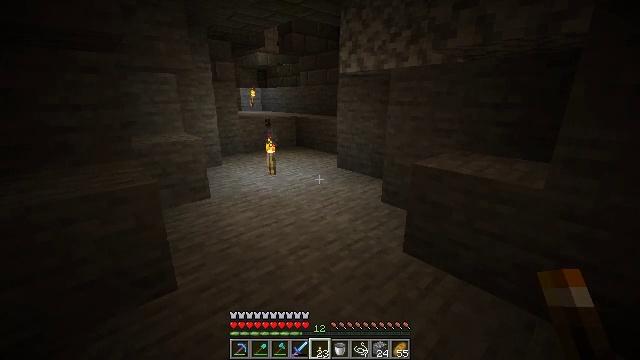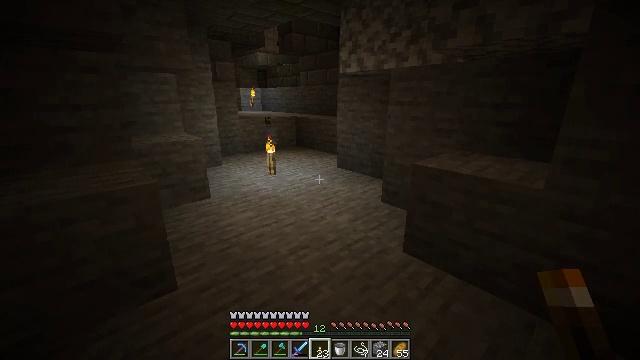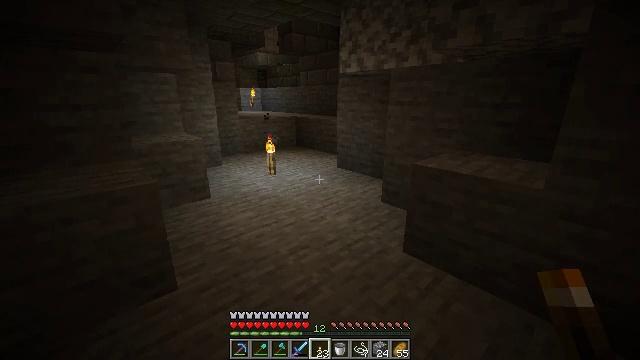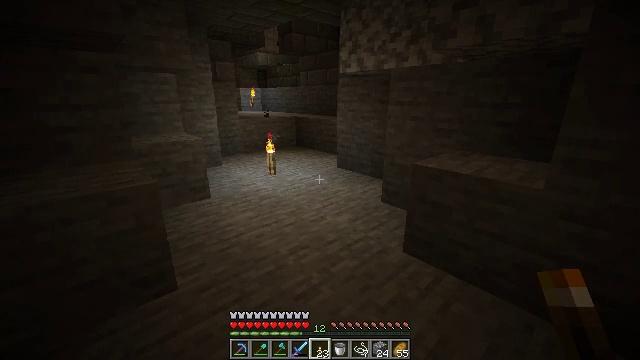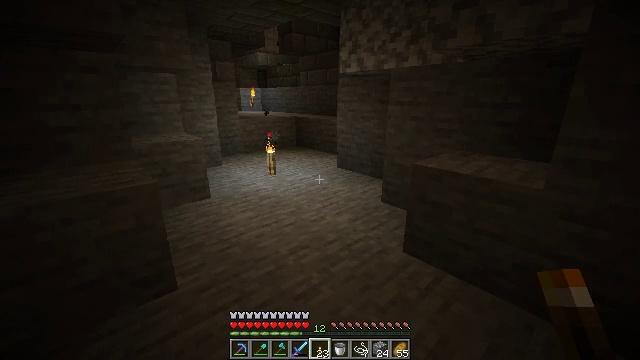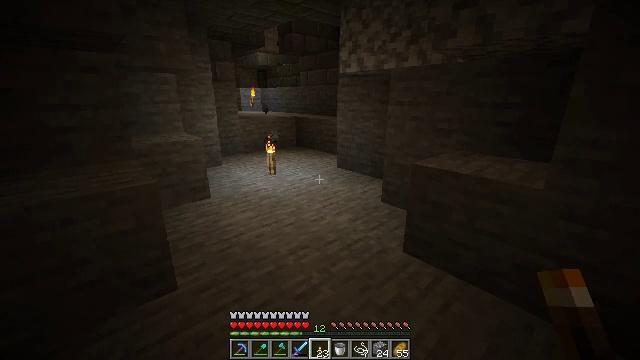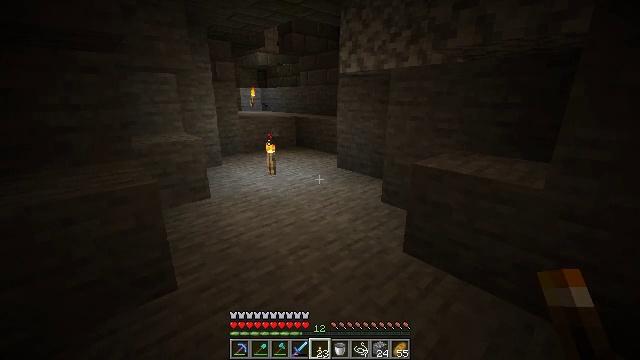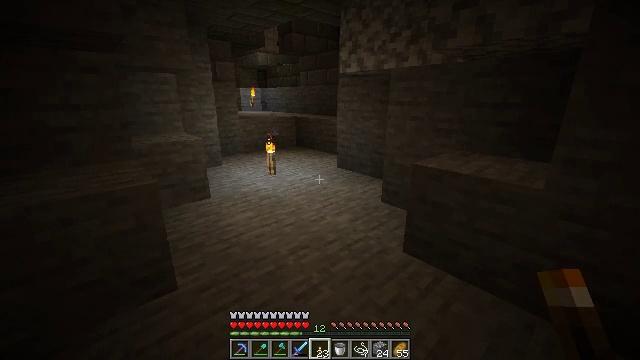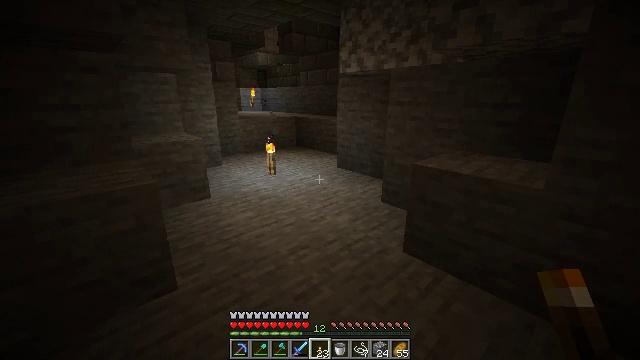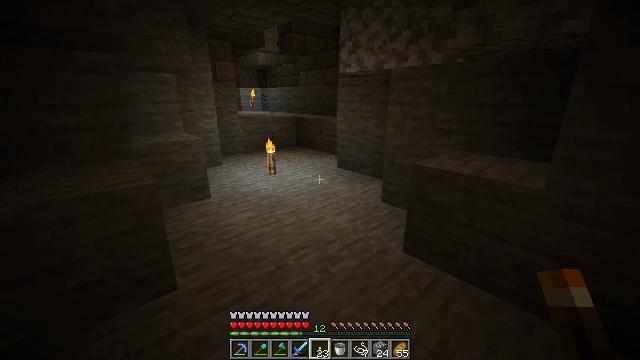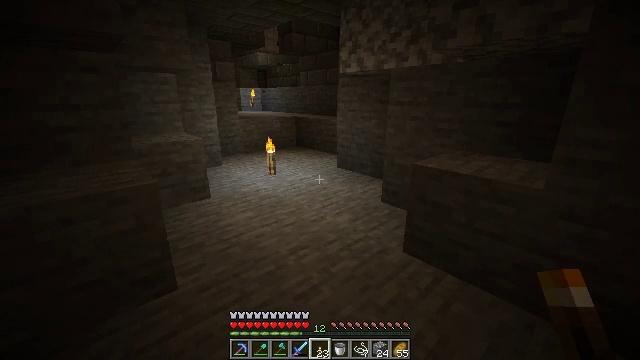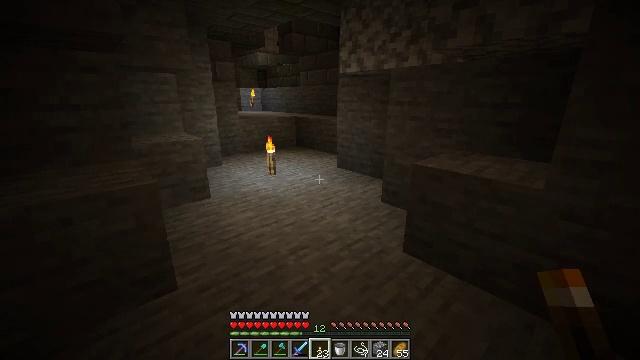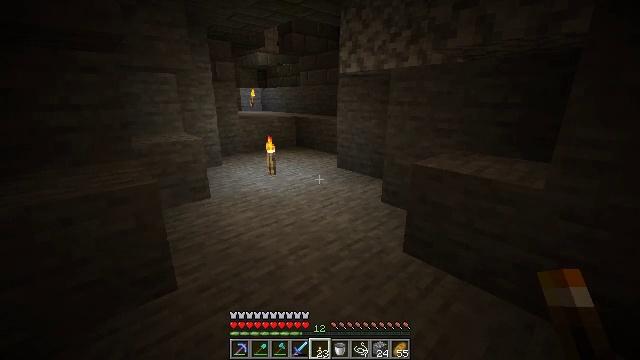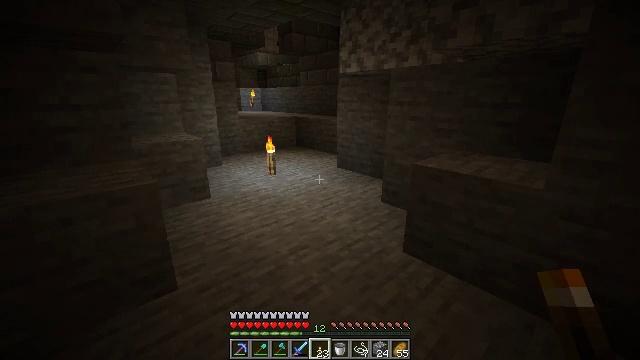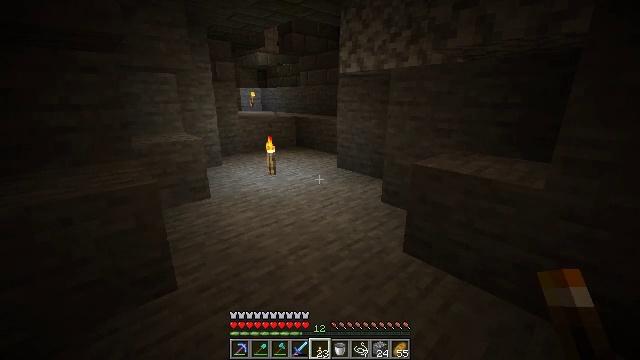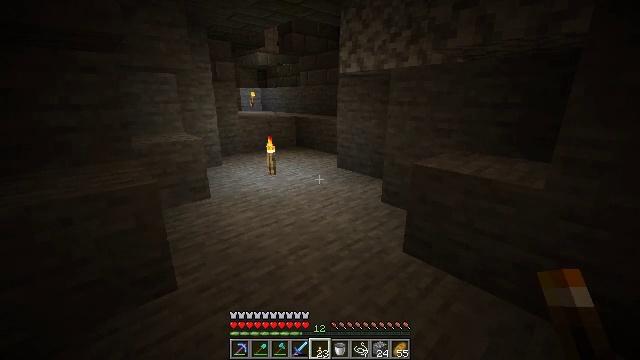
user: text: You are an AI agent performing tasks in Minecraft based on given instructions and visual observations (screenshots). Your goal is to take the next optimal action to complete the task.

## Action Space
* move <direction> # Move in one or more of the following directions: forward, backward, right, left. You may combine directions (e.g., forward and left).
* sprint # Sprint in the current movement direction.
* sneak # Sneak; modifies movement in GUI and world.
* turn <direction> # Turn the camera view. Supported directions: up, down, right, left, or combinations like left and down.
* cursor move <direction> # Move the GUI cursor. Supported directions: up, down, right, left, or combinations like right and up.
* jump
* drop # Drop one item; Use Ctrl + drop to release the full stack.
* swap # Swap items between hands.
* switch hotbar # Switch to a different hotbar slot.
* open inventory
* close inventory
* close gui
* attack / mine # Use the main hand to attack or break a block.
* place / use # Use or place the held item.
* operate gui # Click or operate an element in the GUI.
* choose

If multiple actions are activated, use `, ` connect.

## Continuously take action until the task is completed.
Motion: motion action
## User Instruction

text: Attack the cracked stone bricks to reclaim them.
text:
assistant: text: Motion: no_op
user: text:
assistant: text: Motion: no_op
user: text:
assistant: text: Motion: no_op
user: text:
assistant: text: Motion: no_op
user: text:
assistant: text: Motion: no_op
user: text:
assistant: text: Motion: no_op
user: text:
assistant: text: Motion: no_op
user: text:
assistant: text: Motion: no_op
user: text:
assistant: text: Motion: no_op
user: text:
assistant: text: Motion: no_op
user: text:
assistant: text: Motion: no_op
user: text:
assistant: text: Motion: no_op
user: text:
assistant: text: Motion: no_op
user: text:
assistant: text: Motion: no_op
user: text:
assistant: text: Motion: no_op
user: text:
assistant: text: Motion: no_op
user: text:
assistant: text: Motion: no_op
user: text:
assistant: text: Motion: no_op
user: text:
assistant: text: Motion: no_op
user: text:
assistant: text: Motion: no_op
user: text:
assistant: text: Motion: no_op
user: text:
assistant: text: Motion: no_op
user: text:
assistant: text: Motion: no_op
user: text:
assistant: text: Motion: no_op
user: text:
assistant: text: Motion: no_op
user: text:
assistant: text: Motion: no_op
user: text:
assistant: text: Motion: no_op
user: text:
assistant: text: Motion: no_op
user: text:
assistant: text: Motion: no_op
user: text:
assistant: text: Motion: no_op